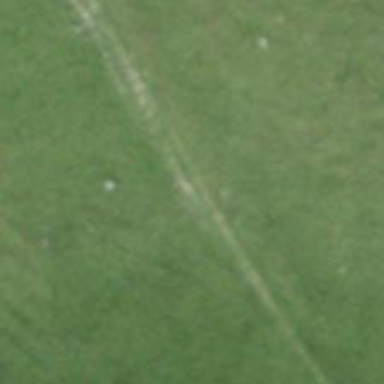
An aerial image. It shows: Grass path.